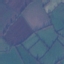
Label: Pasture